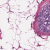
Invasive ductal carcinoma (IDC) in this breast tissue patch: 0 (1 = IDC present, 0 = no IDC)